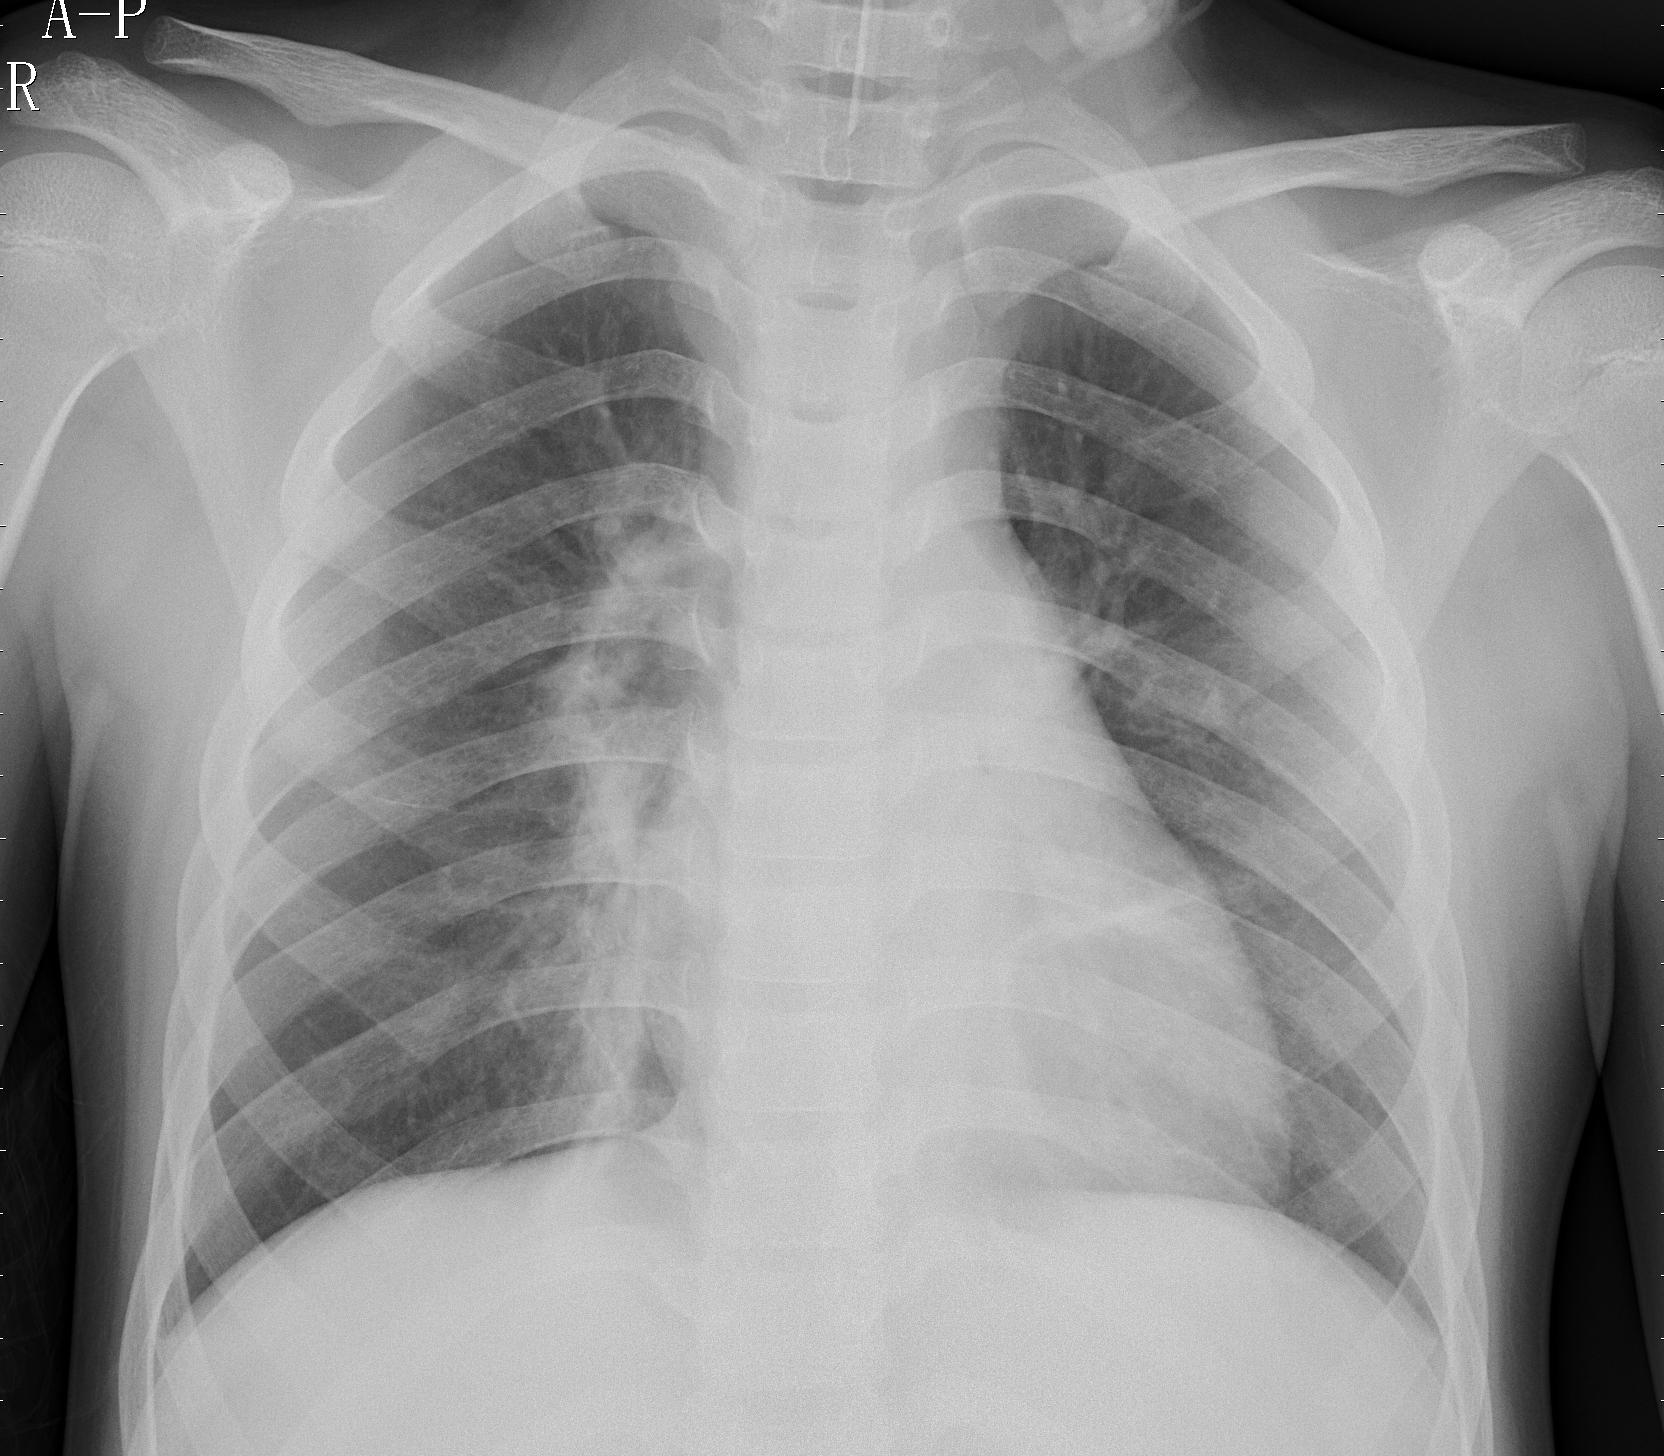
Diagnosis: PNEUMONIA